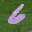
Label: 6